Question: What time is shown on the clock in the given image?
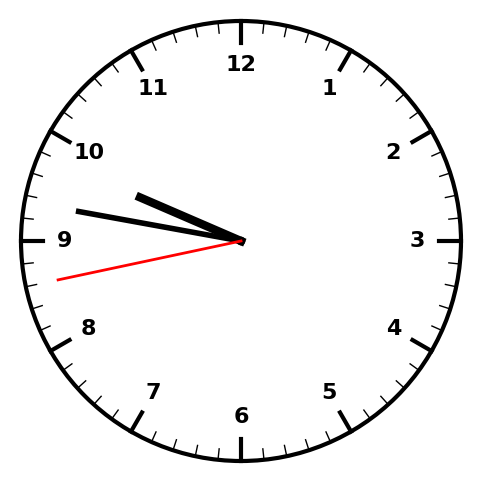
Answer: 09:46:43